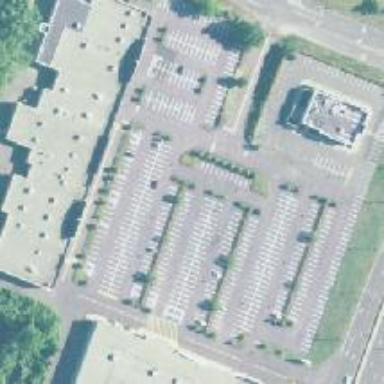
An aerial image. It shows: Retail building.